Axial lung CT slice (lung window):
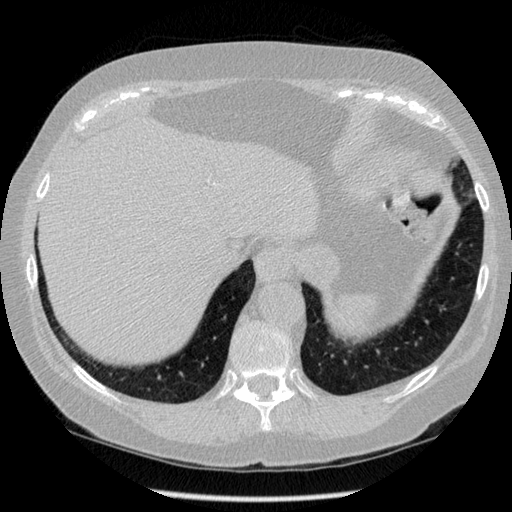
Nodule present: no